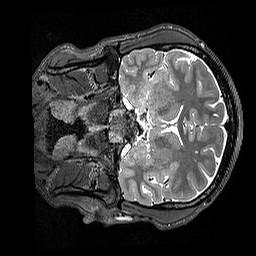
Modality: T2w
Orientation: coronal
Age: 24
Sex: male
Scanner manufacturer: siemens
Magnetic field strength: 3 T
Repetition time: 3.2 s
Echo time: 0.408 s